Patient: sex F, age 56
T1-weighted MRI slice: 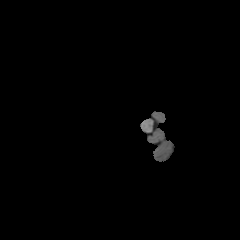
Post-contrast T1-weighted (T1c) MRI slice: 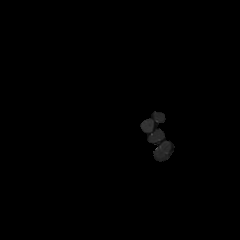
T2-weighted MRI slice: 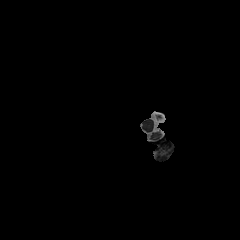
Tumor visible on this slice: no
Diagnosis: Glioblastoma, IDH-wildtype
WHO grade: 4